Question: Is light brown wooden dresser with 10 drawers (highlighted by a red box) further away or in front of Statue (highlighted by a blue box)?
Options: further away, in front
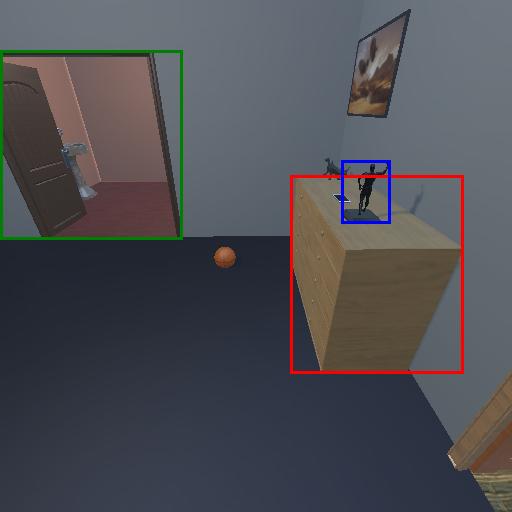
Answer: further away